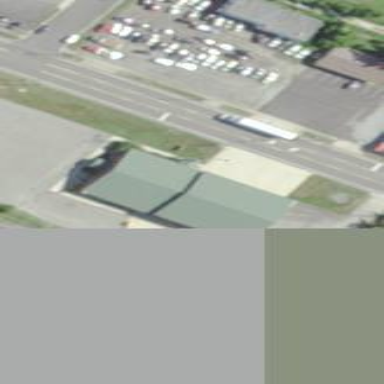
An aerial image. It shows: Fire station building that serves as amenity for the community.